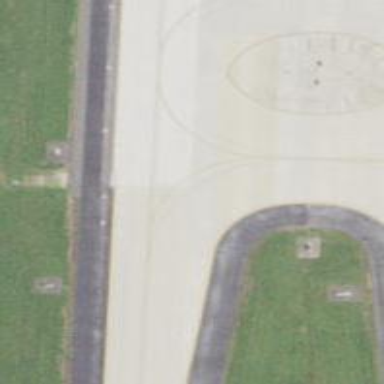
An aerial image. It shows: Image of taxiway at airport.